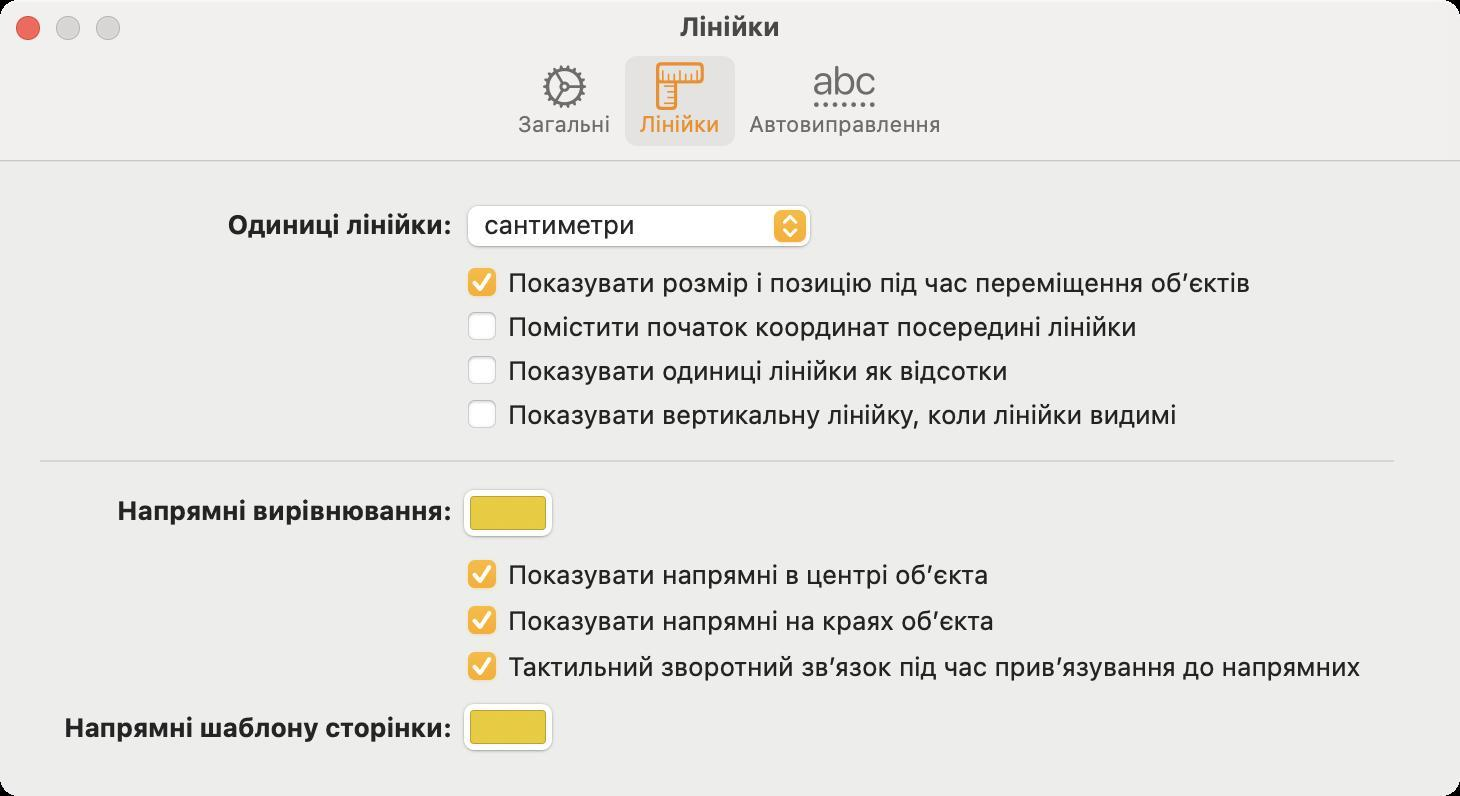
Accessibility tree:
{"name": "Лінійки", "role": "AXWindow", "description": null, "role_description": "діалогове вікно", "value": null, "position": "584.00;295.00", "size": "730;398", "children": [{"name": null, "role": "AXGroup", "description": null, "role_description": "група", "value": null, "position": "3.00;82.00", "size": "724;312", "children": [{"name": null, "role": "AXStaticText", "description": null, "role_description": "текст", "value": "Одиниці лінійки:", "position": "30.00;104.00", "size": "198;16", "children": []}, {"name": null, "role": "AXStaticText", "description": null, "role_description": "текст", "value": "Напрямні вирівнювання:", "position": "30.00;247.00", "size": "198;16", "children": []}, {"name": null, "role": "AXPopUpButton", "description": null, "role_description": "кнопка спливного меню", "value": "сантиметри", "position": "231.00;102.00", "size": "178;25", "children": []}, {"name": null, "role": "AXColorWell", "description": null, "role_description": "комірка кольору", "value": "rgb 0.933 0.792 0 1", "position": "229.00;243.00", "size": "50;27", "children": []}, {"name": "Показувати_напрямні_в_центрі_обʼєкта", "role": "AXCheckBox", "description": null, "role_description": "галочка", "value": 1, "position": "232.00;278.00", "size": "267;18", "children": []}, {"name": "Показувати_напрямні_на_краях_обʼєкта", "role": "AXCheckBox", "description": null, "role_description": "галочка", "value": 1, "position": "232.00;301.00", "size": "270;18", "children": []}, {"name": "Показувати_розмір_і_позицію_під_час_переміщення_обʼєктів", "role": "AXCheckBox", "description": null, "role_description": "галочка", "value": 1, "position": "232.00;132.00", "size": "398;18", "children": []}, {"name": "Показувати_вертикальну_лінійку,_коли_лінійки_видимі", "role": "AXCheckBox", "description": null, "role_description": "галочка", "value": 0, "position": "232.00;198.00", "size": "361;18", "children": []}, {"name": "Показувати_одиниці_лінійки_як_відсотки", "role": "AXCheckBox", "description": null, "role_description": "галочка", "value": 0, "position": "232.00;176.00", "size": "277;18", "children": []}, {"name": "Помістити_початок_координат_посередині_лінійки", "role": "AXCheckBox", "description": null, "role_description": "галочка", "value": 0, "position": "232.00;154.00", "size": "341;18", "children": []}, {"name": "Тактильний_зворотний_звʼязок_під_час_привʼязування_до_напрямних", "role": "AXCheckBox", "description": null, "role_description": "галочка", "value": 1, "position": "232.00;324.00", "size": "453;18", "children": []}, {"name": null, "role": "AXColorWell", "description": null, "role_description": "комірка кольору", "value": "rgb 0.933 0.792 0 1", "position": "229.00;350.00", "size": "50;27", "children": []}, {"name": null, "role": "AXStaticText", "description": null, "role_description": "текст", "value": "Напрямні шаблону сторінки:", "position": "30.00;355.50", "size": "198;16", "children": []}]}, {"name": null, "role": "AXToolbar", "description": null, "role_description": "панель інструментів", "value": null, "position": "0.00;28.00", "size": "730;52", "children": [{"name": "Загальні", "role": "AXButton", "description": "Загальні", "role_description": "кнопка", "value": null, "position": "253.00;28.00", "size": "58;52", "children": []}, {"name": "Лінійки", "role": "AXButton", "description": "Лінійки", "role_description": "кнопка", "value": null, "position": "312.50;28.00", "size": "55;52", "children": []}, {"name": "Автовиправлення", "role": "AXButton", "description": "Автовиправлення", "role_description": "кнопка", "value": null, "position": "368.50;28.00", "size": "108;52", "children": []}]}, {"name": null, "role": "AXButton", "description": null, "role_description": "кнопка закривання", "value": null, "position": "7.00;6.00", "size": "14;16", "children": []}, {"name": null, "role": "AXButton", "description": null, "role_description": "кнопка оптимізації", "value": null, "position": "47.00;6.00", "size": "14;16", "children": [{"name": null, "role": "AXGroup", "description": null, "role_description": "група", "value": null, "position": "47.00;6.00", "size": "14;16", "children": [{"name": null, "role": "AXGroup", "description": null, "role_description": "група", "value": null, "position": "47.00;6.00", "size": "14;16", "children": []}]}]}, {"name": null, "role": "AXButton", "description": null, "role_description": "кнопка згортання", "value": null, "position": "27.00;6.00", "size": "14;16", "children": []}, {"name": null, "role": "AXStaticText", "description": null, "role_description": "текст", "value": "Лінійки", "position": "338.00;5.00", "size": "54;16", "children": []}]}